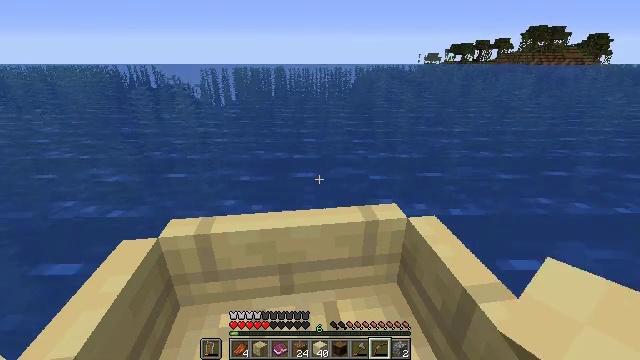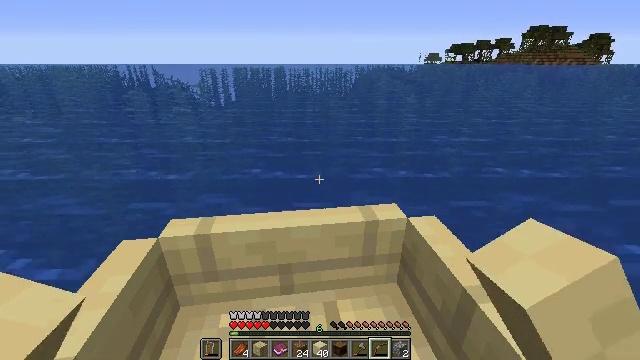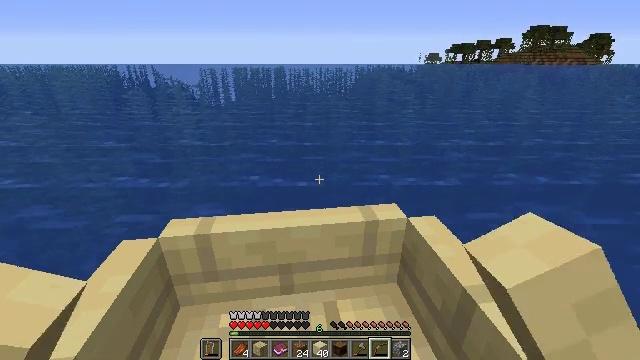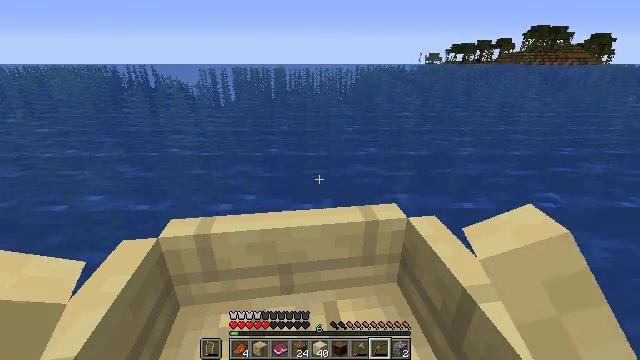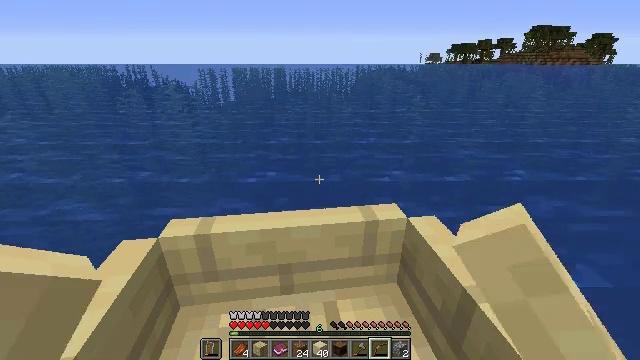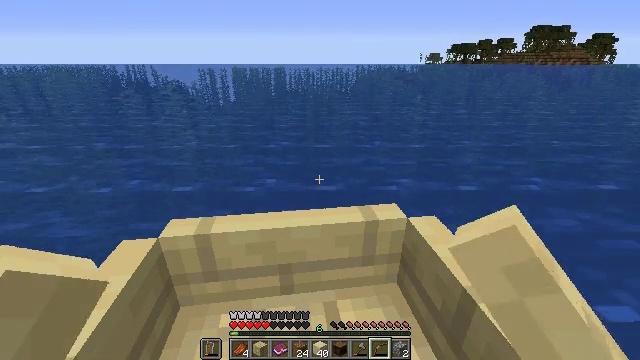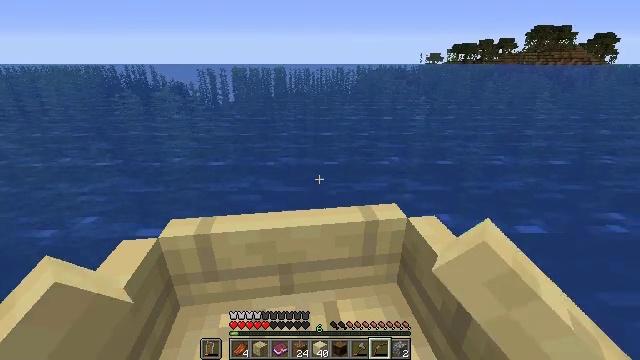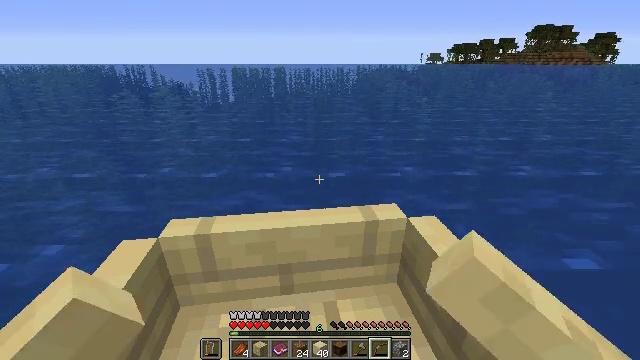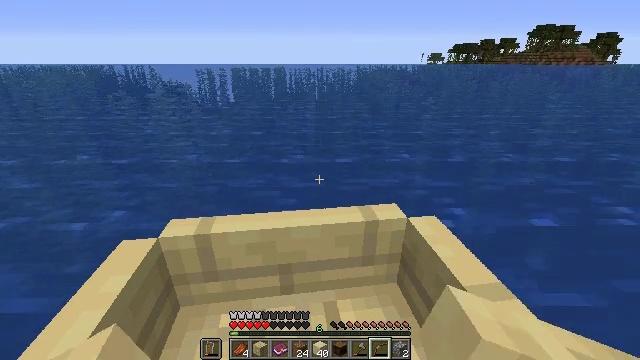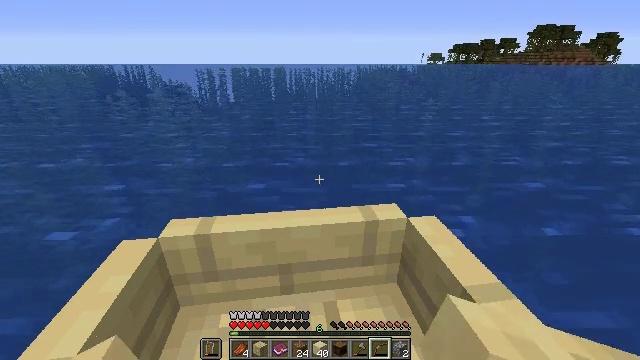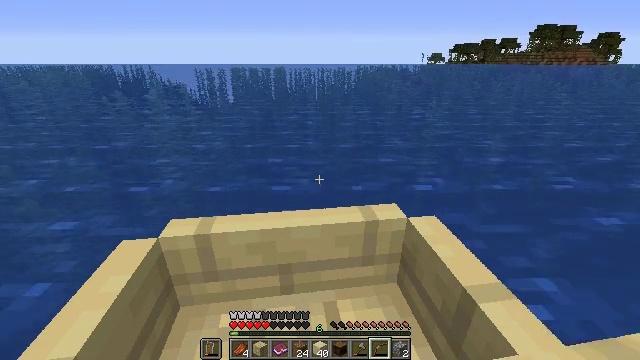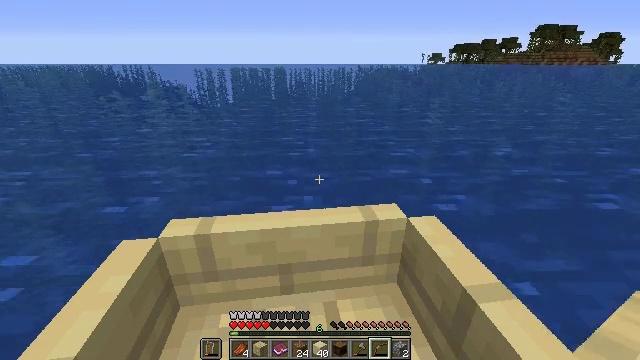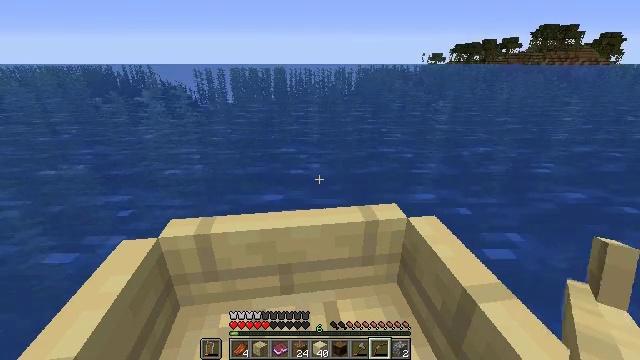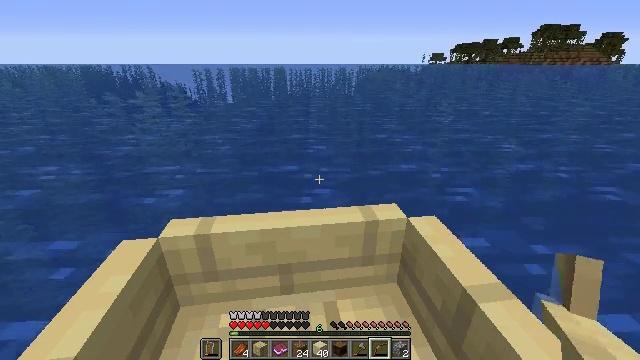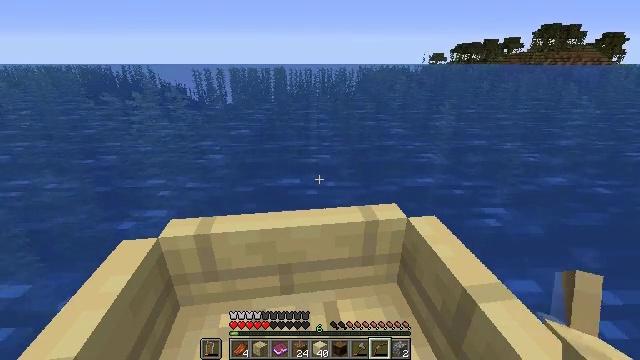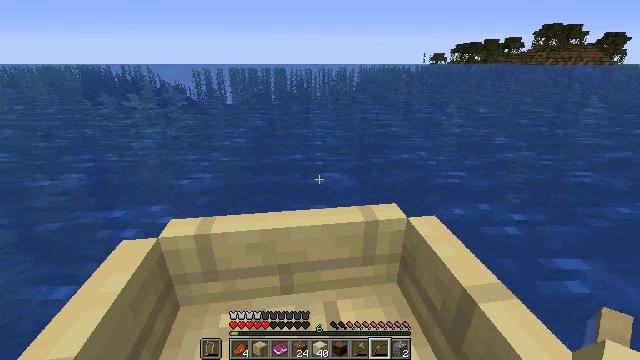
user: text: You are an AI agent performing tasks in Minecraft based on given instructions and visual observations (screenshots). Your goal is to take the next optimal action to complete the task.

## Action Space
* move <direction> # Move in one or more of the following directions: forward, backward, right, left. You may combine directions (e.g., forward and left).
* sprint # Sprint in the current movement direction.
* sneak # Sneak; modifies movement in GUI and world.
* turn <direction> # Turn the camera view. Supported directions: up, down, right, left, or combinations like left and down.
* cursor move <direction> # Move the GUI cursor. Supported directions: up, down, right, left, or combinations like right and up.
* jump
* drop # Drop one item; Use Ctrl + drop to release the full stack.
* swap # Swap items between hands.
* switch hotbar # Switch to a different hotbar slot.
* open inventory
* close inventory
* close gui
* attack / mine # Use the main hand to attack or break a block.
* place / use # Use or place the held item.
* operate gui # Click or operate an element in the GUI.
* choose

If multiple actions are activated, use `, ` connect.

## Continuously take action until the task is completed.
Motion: motion action
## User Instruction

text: Gather packed ice blocks.
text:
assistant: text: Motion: move forward
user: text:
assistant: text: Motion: move forward
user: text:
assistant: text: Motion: move forward
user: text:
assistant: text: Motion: move forward
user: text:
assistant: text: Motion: move forward
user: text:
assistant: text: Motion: move forward
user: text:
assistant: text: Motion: move forward
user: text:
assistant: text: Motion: move forward
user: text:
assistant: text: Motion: move forward
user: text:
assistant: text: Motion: move forward
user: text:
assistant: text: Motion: move forward
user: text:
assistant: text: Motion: move forward
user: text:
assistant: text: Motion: move forward
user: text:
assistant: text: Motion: move forward
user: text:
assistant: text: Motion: move forward
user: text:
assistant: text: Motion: move forward
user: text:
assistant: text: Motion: move forward
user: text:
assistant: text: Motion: move forward
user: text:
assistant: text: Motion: move forward
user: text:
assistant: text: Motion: move forward
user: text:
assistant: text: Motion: move forward
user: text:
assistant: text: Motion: move forward
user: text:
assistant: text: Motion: move forward
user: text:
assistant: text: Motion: move forward
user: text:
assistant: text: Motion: move forward
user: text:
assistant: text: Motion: move forward
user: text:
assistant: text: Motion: move forward
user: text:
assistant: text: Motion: move forward
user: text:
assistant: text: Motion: move forward
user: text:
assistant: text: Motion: move forward